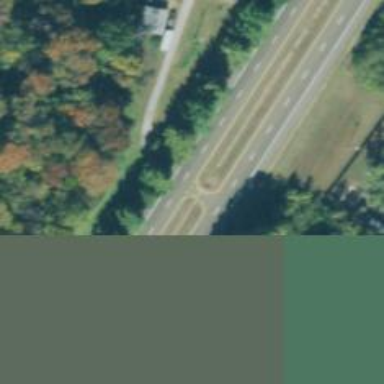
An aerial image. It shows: Trunk link highway.